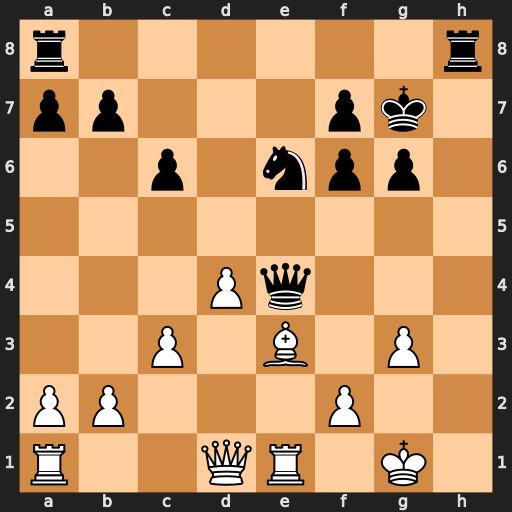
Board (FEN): r6r/pp3pk1/2p1npp1/8/3Pq3/2P1B1P1/PP3P2/R2QR1K1
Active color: w
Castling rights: -
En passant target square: -
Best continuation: Bh6+ Rxh6 Rxe4